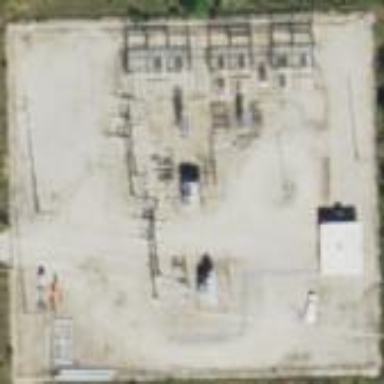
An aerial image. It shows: Power substation.